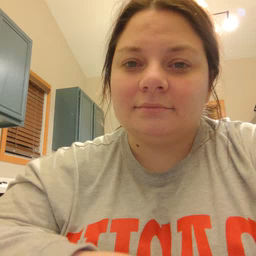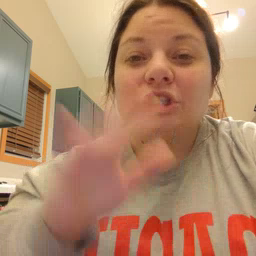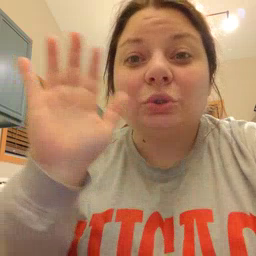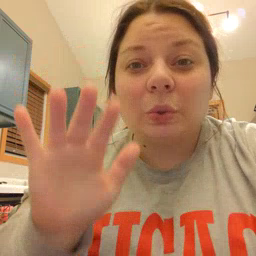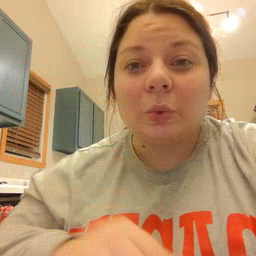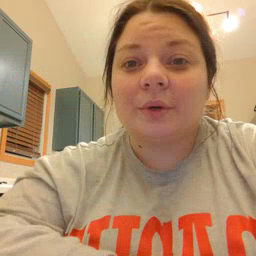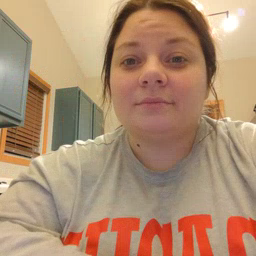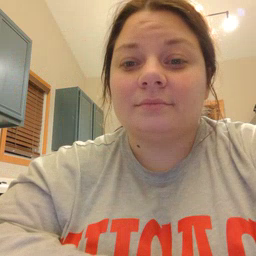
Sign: snow